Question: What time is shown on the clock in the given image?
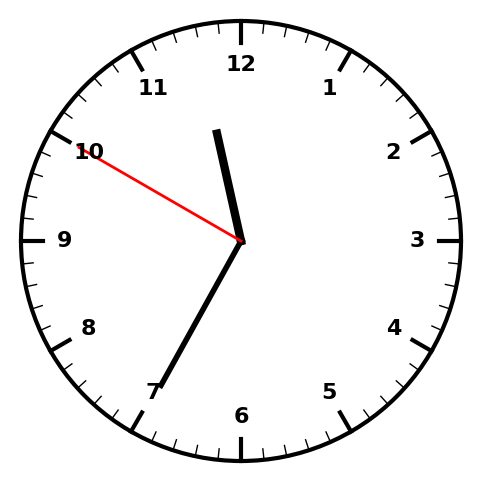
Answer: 11:34:50